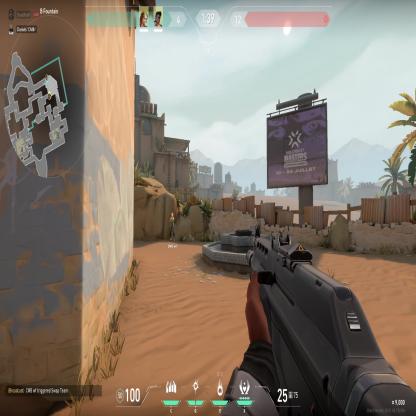
Label: teammate